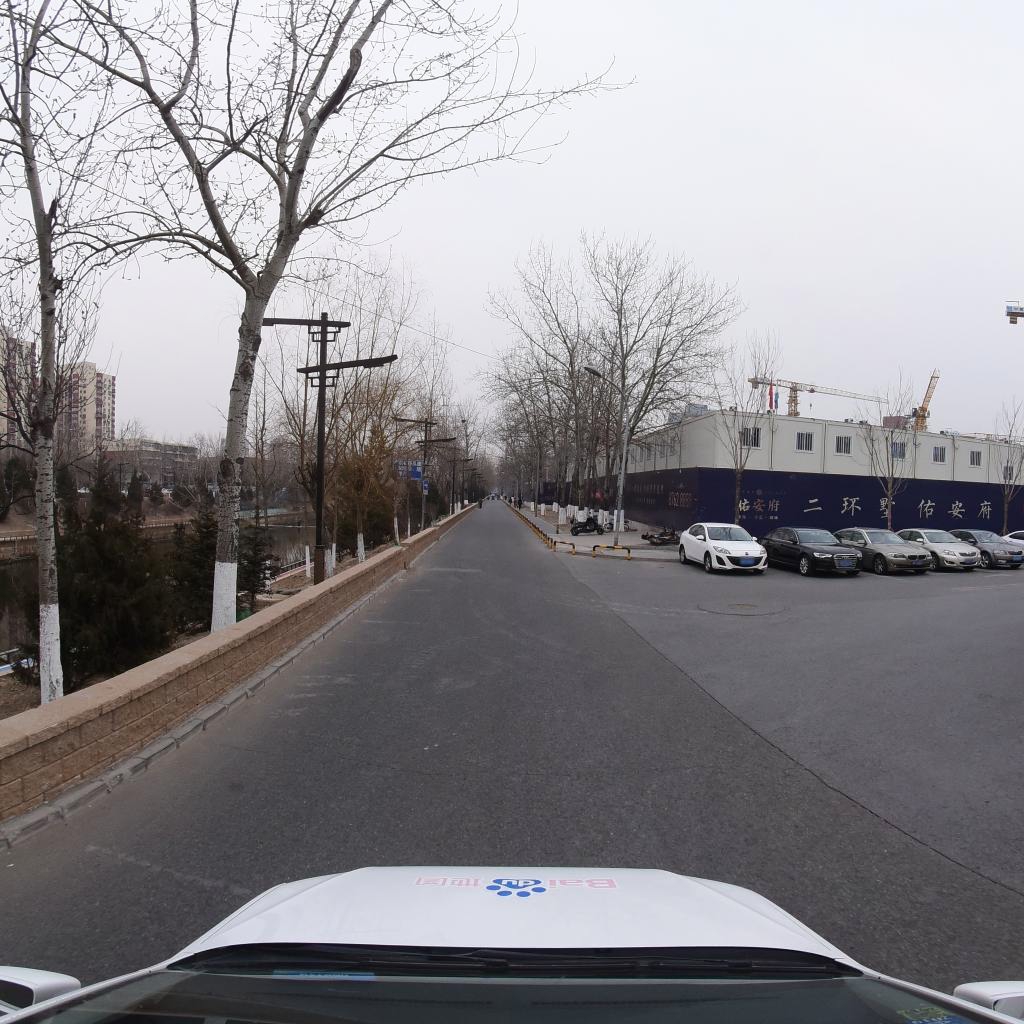
Region: Fengtai
Road damage annotations: longitudinal crack, manhole cover, transverse crack